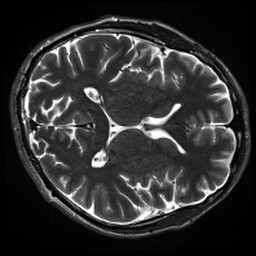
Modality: inplaneT2
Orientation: axial
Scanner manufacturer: siemens
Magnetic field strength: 3 T
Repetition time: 11 s
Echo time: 0.059 s